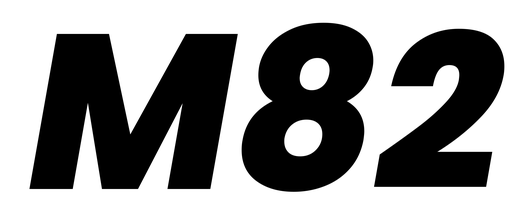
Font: Poppins-ExtraBoldItalic